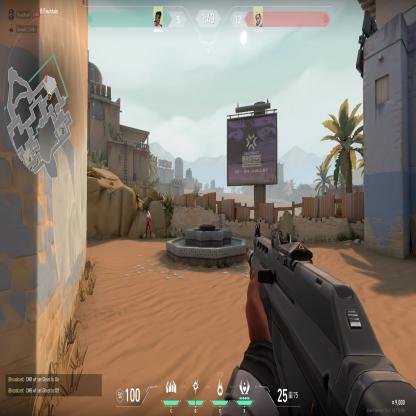
Label: enemy